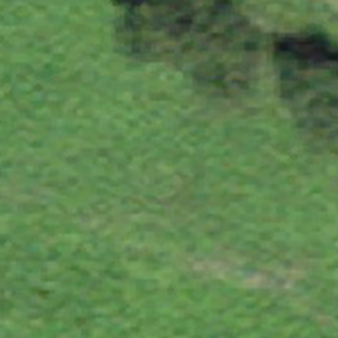
Label: other